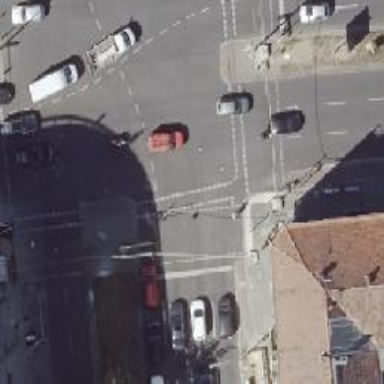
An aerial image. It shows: Secondary road with asphalt surface. There is cycle track on the right side of the road.